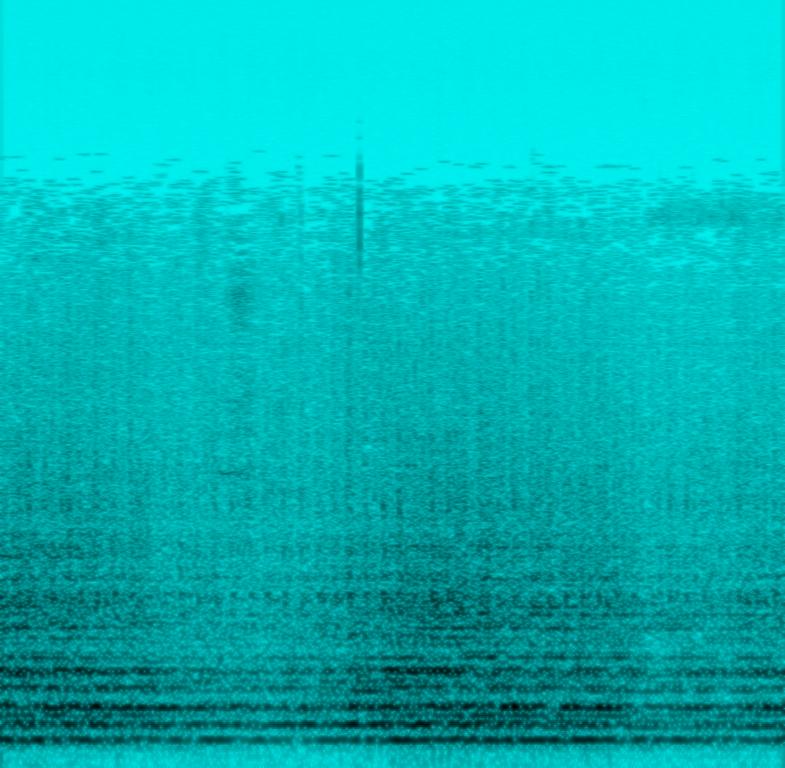
This audio contains someone playing tao percussion with fast drumrolls. In the background you can hear other noises. This is an amateur recording. This song may be playing live at a traditional performance.